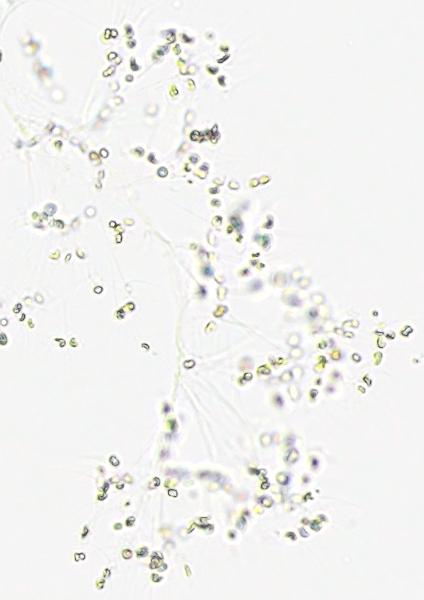
Label: Phaeocystis